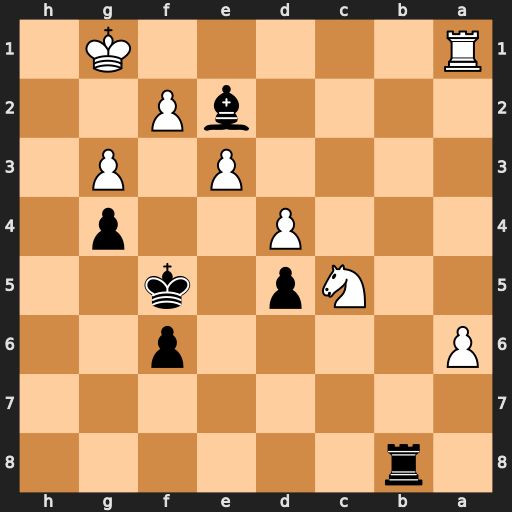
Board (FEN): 1r6/8/P4p2/2Np1k2/3P2p1/4P1P1/4bP2/R5K1
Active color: b
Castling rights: -
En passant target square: -
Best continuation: Bf3 e4+ dxe4 Kf1 Rh8